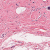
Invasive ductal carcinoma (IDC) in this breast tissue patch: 0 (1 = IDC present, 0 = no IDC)